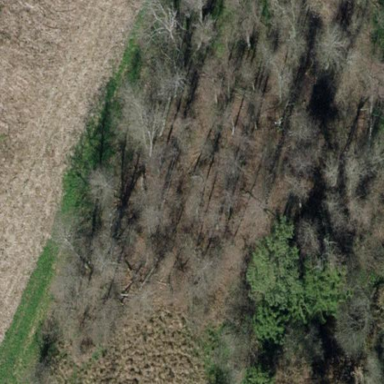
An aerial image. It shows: Mixed leaf-type forest area.